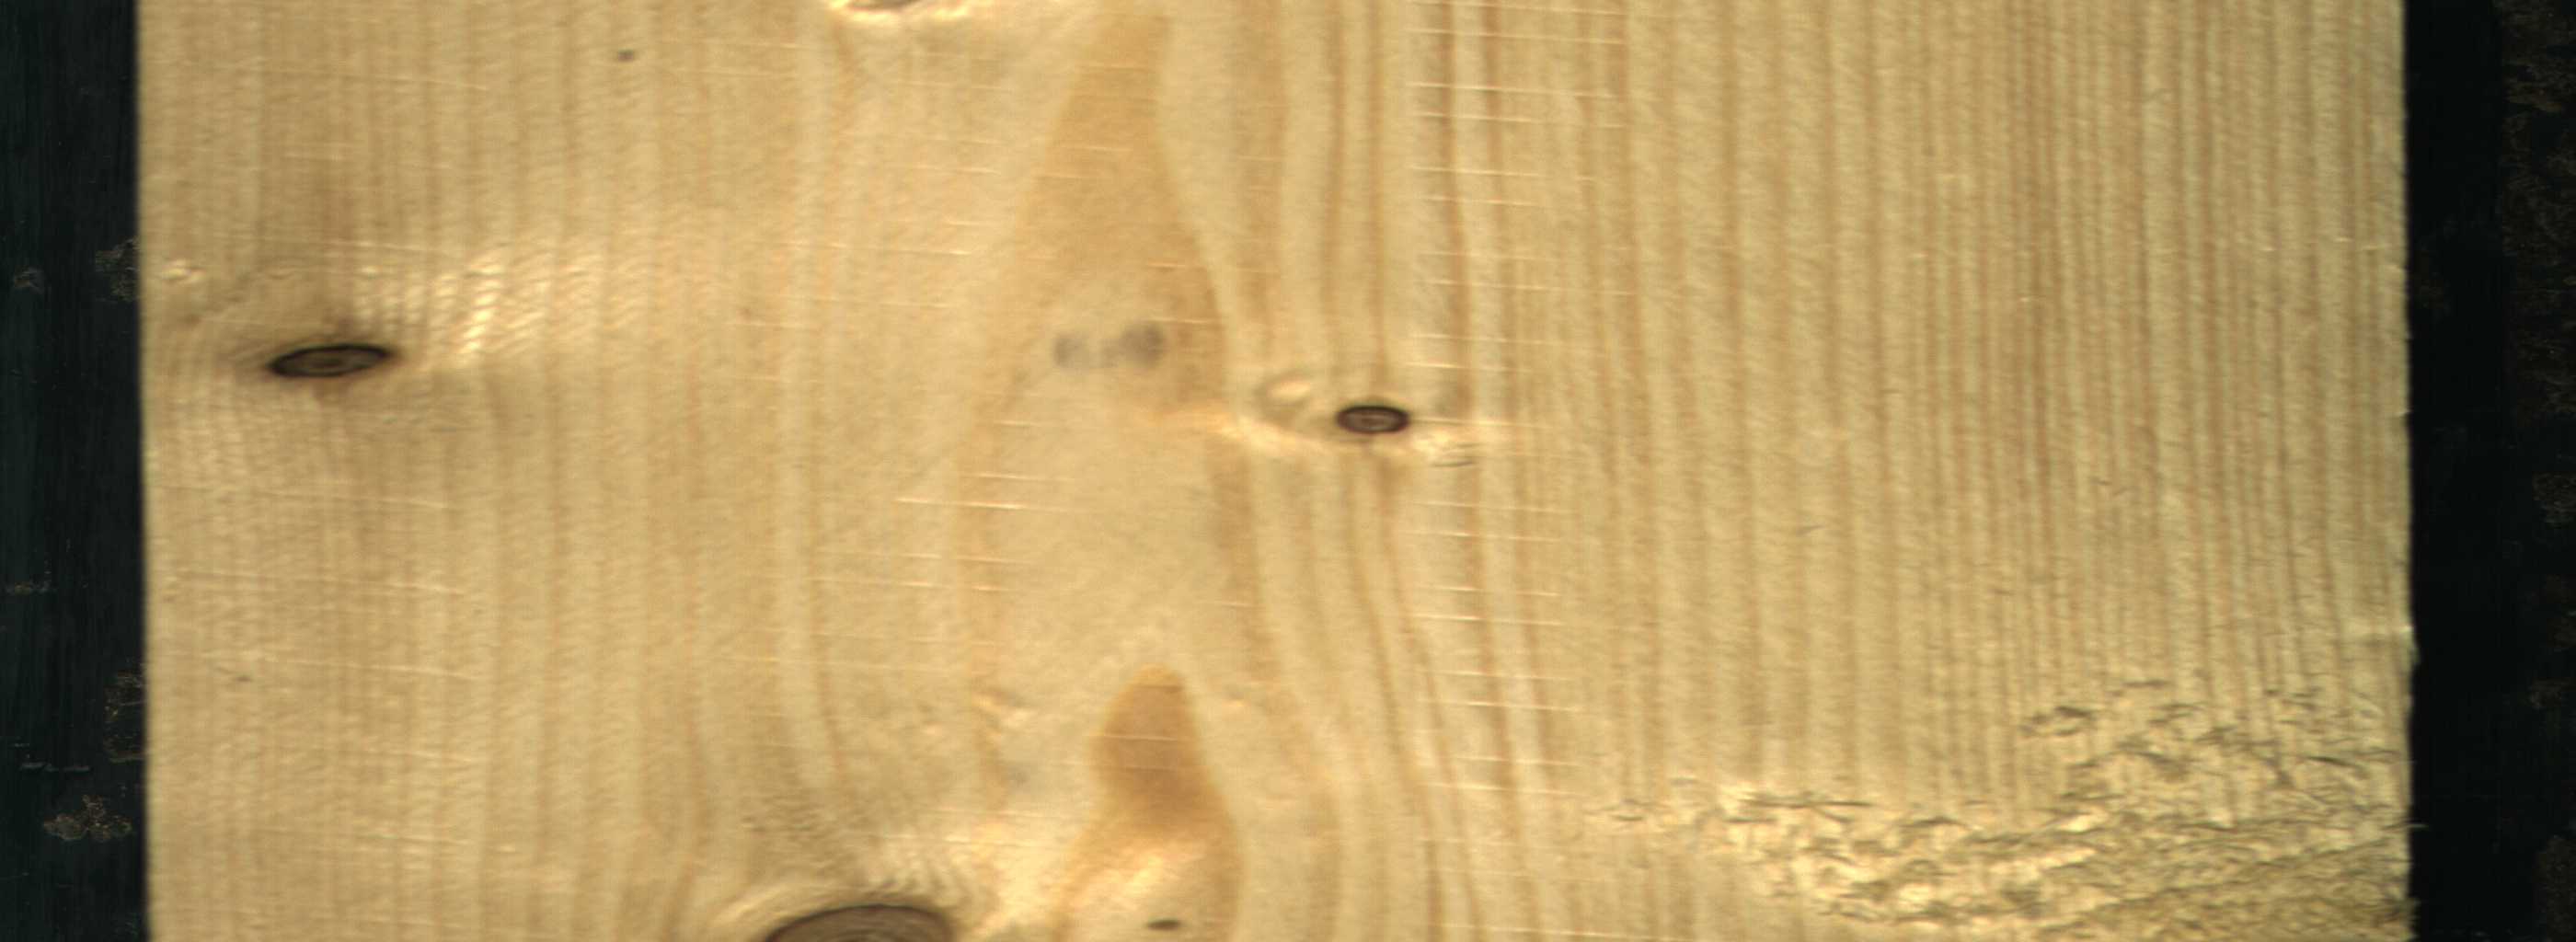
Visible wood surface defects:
Dead_Knot
Dead_Knot
Live_Knot